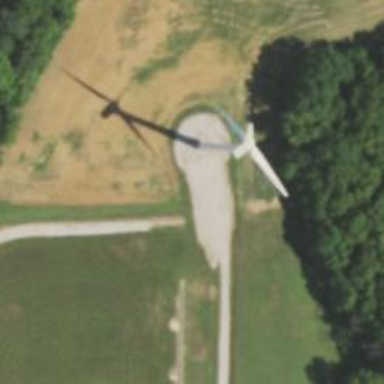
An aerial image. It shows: Wind power generator employing wind turbines.